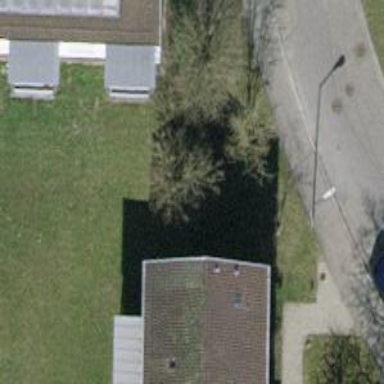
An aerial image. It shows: Urban tree adds touch of nature to the surroundings.